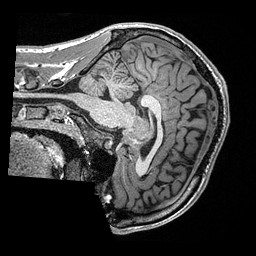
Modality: T1w
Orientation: sagittal
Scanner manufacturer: ge
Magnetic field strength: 3 T
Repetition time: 2.349 s
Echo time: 0.002968 s